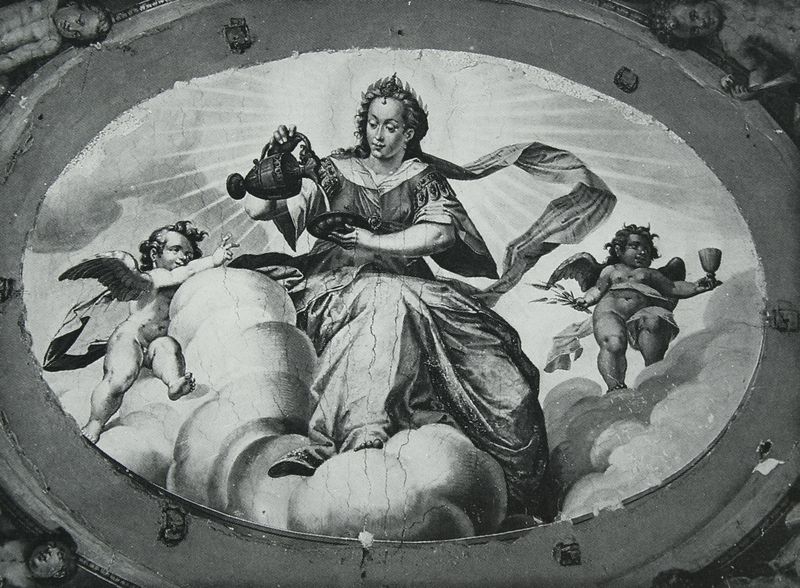
Titel: Deckenmalerei aus dem Antiquarium der Residenz: Temperantia
Künstler: Sustris-Kreis
Standort: München
Institution: (zerstört)
Schlagwörter: flügel, gemälde, gott, himmel, nackt, wasser, weiß, wolken, brust, busen, femmes, frau, getränk, glas, grau, kleid, köpfe, schwarz, schal, schleier, tuch, wolke, malerei, jung, trinken, arm, arme, band, barock, falten, rahmen, schale, schüssel, stein, teller, ärmel, wind, kirche, sonne, gewand, haare, kelch, mantel, stoff, decke, kind, krone, locken, renaissance, tugend, kinder, oval, rund, tondo, engel, engelchen, henkel, kanne, krug, putte, putto, schärpe, brüste, füße, schrift, perspektive, ähre, kette, figuren, kuppel, flattern, wehen, wein, gris, faltenwurf, junge, zehen, foto, oben, becher, barfuss, cruche, pichet, sonnenstrahl, fuss, medaillon, strahlen, zweig, milch, schwarzweiss, blanc, noir, strahl, scherpe, allegorie, kranz, lorbeer, karaffe, schein, heiligenschein, medallion, flüssigkeit, hellgrau, christus, jesus, toga, fresken, sonnenstrahlen, drapé, heilige, deckengemälde, fresko, pokal, ähren, femme, heilig, putten, taufe, assiette, décor, maria, putti, soleil, ciel, nature, peinture, wasserkanne, couronne, waser, robe, amour, aureole, eau, ehrenkranz, vase, säugling, wasserkrug, enfants, heiligenbild, verre, vin, gottesmutter, rondell, deckenmalerei, voile, marie, mere, vierge, tondi, nuage, nuages, photographie, eingiessen, gießen, schütten, aile, ange, anges, cape, flüsigkeit, strahlenkranz, ausgiessen, nippel, giesen, rayon, deckenfresko, paradis, divin, bol, gobelet, bachus, dieu, ailes, fresque, vêtement, bras, photo, deckenbild, coupe, plafond, olivenzweig, angelot, nuée, sang, ovale, unteransicht, wandrelief, déesse, ambroisie, anne, deckegemälde, jupiter, olympe, sabientia, sapientia, temperantia, zeus, cupidon, verse, ble, cadre, coupes, cherubin, rayons, écharpe, nimbe, nu, divinité, aiguière, puttis, carafe, te, poutis, pouti, coupelle, angelots, chérubins, cuages, verser, laurier, ölzweif, amphore, angels, tempérance, personnification, da sotto in su, récipient, occulus, fresaue, laurie, berre, brin, cherubain, lait, éros, frtune, fortune, angelos